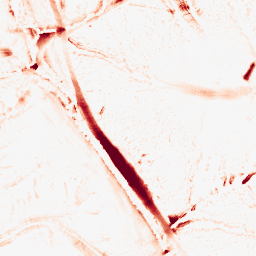
Category: morphological
Decomposition family: morphological_diamond
Decomposition parameters: operation: opening
radius: 10
Upsampling method: cubic_catmull_rom
Upsampling parameters: scale: 8
Upsampling scale: 8